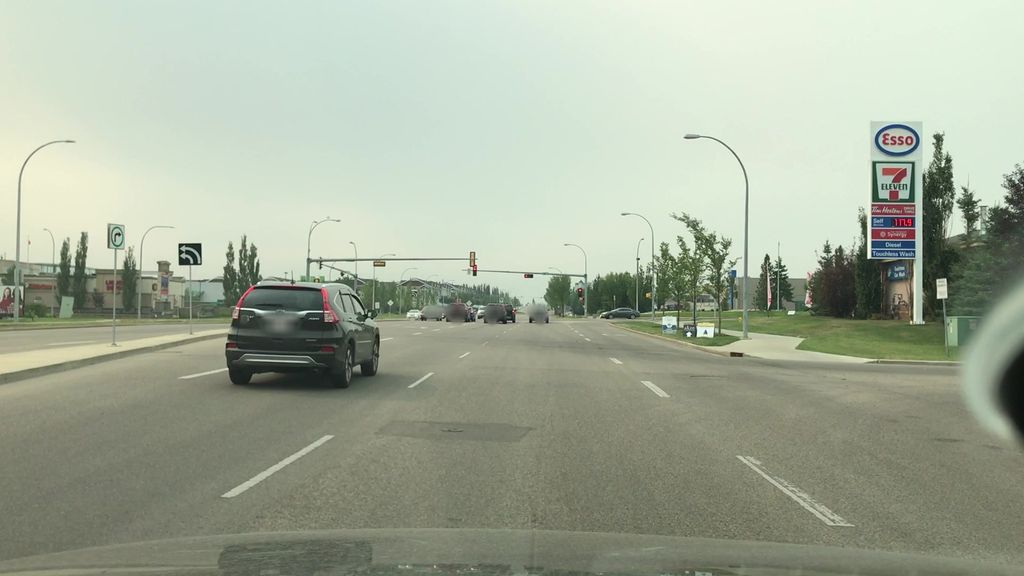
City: edmonton